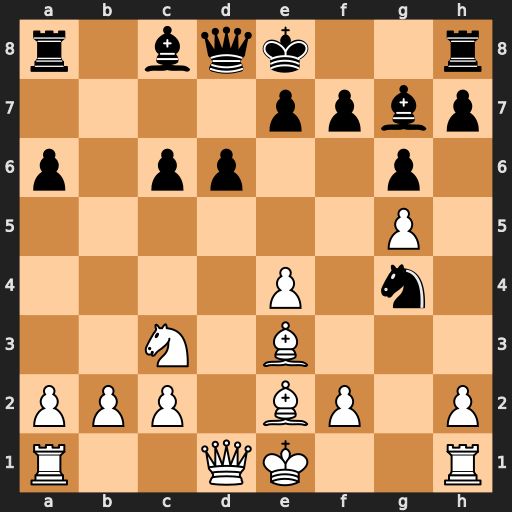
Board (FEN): r1bqk2r/4ppbp/p1pp2p1/6P1/4P1n1/2N1B3/PPP1BP1P/R2QK2R
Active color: w
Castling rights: KQkq
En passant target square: -
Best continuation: Bxg4 Bxg4 Qxg4